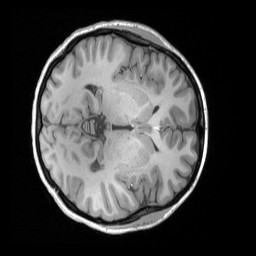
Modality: T1w
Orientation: axial
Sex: female
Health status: ill
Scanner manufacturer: siemens
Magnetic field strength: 3 T
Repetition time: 1.66 s
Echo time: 0.00254 s